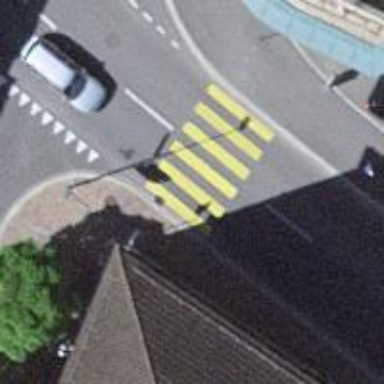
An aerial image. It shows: Uncontrolled footway crossing with markings.